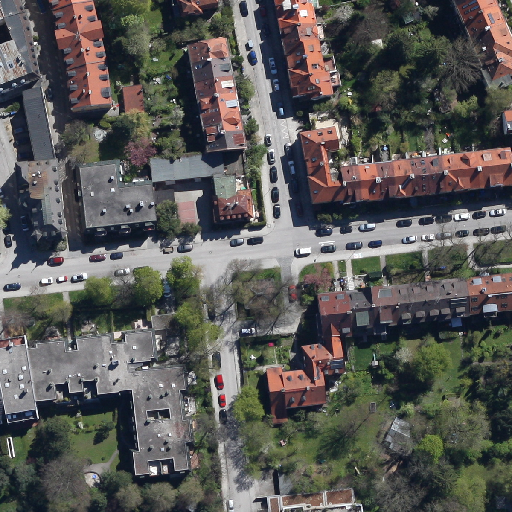
Referring expression: light-duty vehicle in the parking area